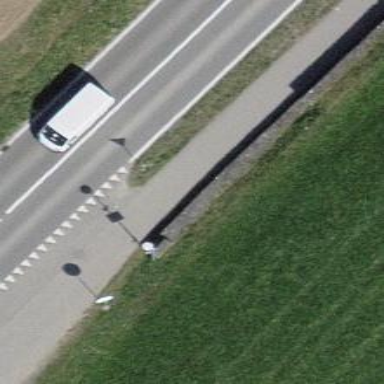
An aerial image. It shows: Cycleway with grade1 asphalt surface.